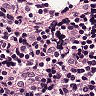
Metastatic tissue present: no